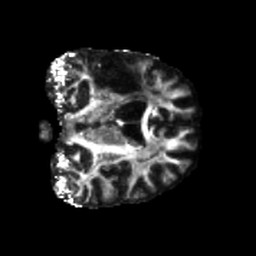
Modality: FA
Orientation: coronal
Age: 54
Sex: male
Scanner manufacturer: siemens
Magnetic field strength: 3 T
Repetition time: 5.25 s
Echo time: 0.08 s